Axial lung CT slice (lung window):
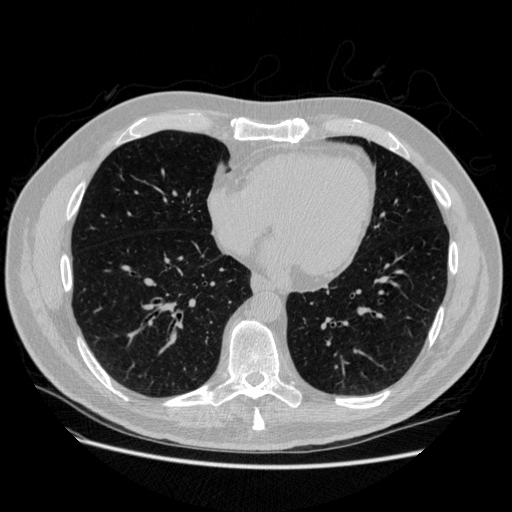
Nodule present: no